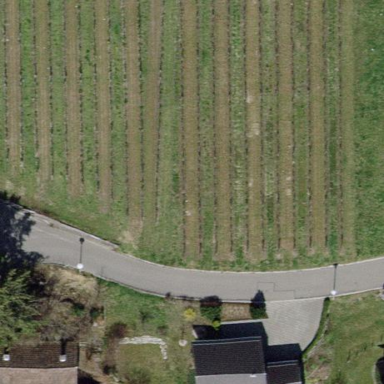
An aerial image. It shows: Vineyard growing grapes.